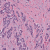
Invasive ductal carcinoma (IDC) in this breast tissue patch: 1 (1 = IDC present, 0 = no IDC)